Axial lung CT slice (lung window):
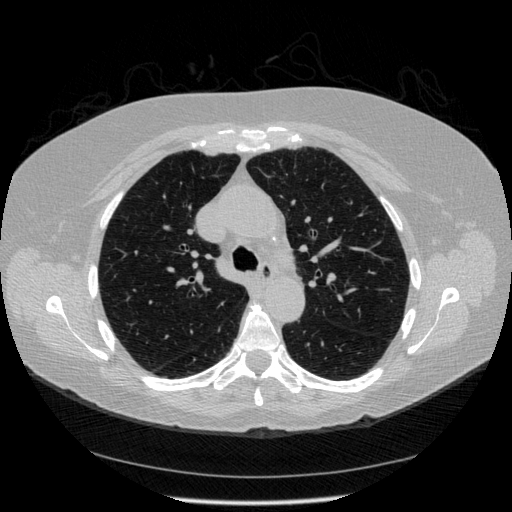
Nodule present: no